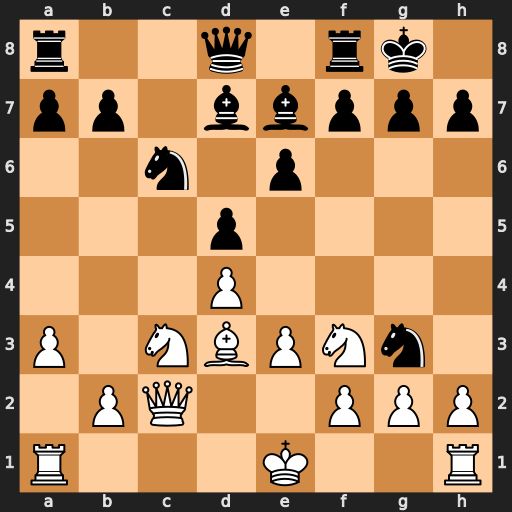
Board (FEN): r2q1rk1/pp1bbppp/2n1p3/3p4/3P4/P1NBPNn1/1PQ2PPP/R3K2R
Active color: w
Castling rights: KQ
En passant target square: -
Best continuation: Bxh7+ Kh8 hxg3